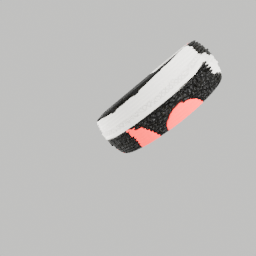
Label: mechanical